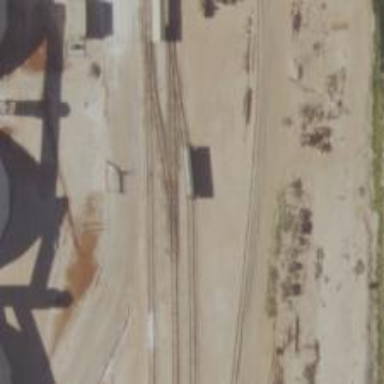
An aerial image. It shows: Railway spur service.